Field crop: maize
Growth stage: 1
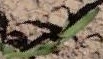
Species: maize